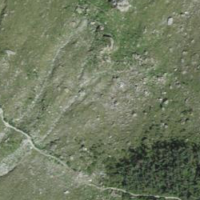
EUNIS habitat code: 25
Species observed at this site:
Rhododendron ferrugineum